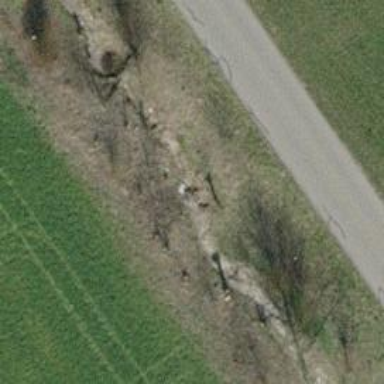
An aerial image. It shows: Ditch in the surroundings.